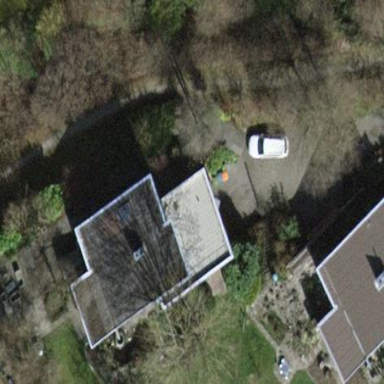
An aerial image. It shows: Building with tiled roof.